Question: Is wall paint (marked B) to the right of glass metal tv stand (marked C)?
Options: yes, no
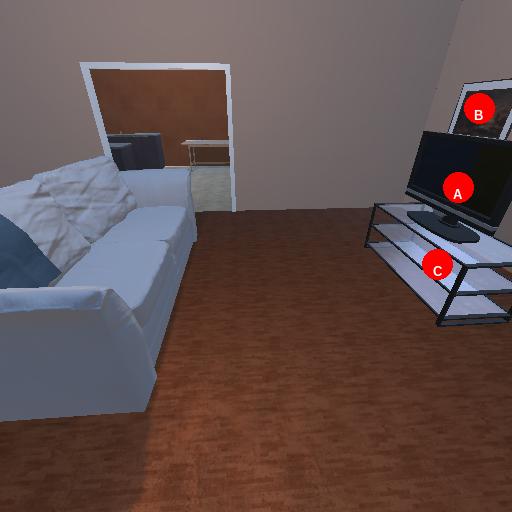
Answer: yes